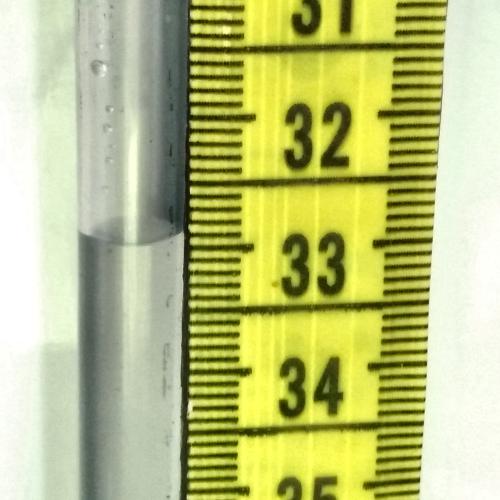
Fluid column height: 32.9 cm